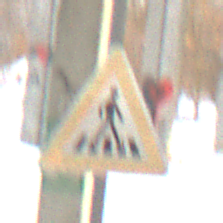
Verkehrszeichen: FussgaengerueberwegLinks
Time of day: MorningAfternoon
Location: Roofed (Suburban)
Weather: PartlyCloudy
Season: Winter
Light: Natural